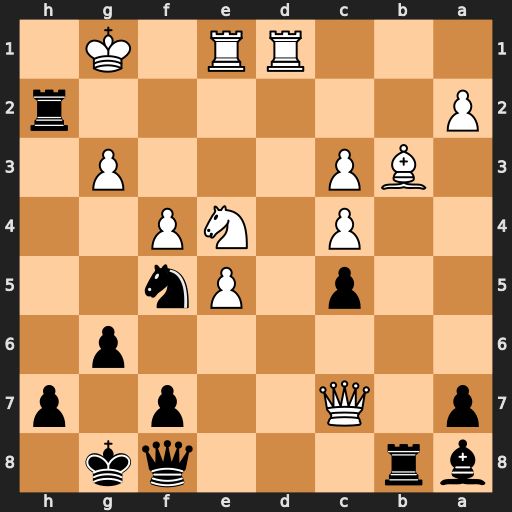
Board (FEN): br3qk1/p1Q2p1p/6p1/2p1Pn2/2P1NP2/1BP3P1/P6r/3RR1K1
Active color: b
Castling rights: -
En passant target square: -
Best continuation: Bxe4 Rxe4 Qh6 Rd8+ Kg7